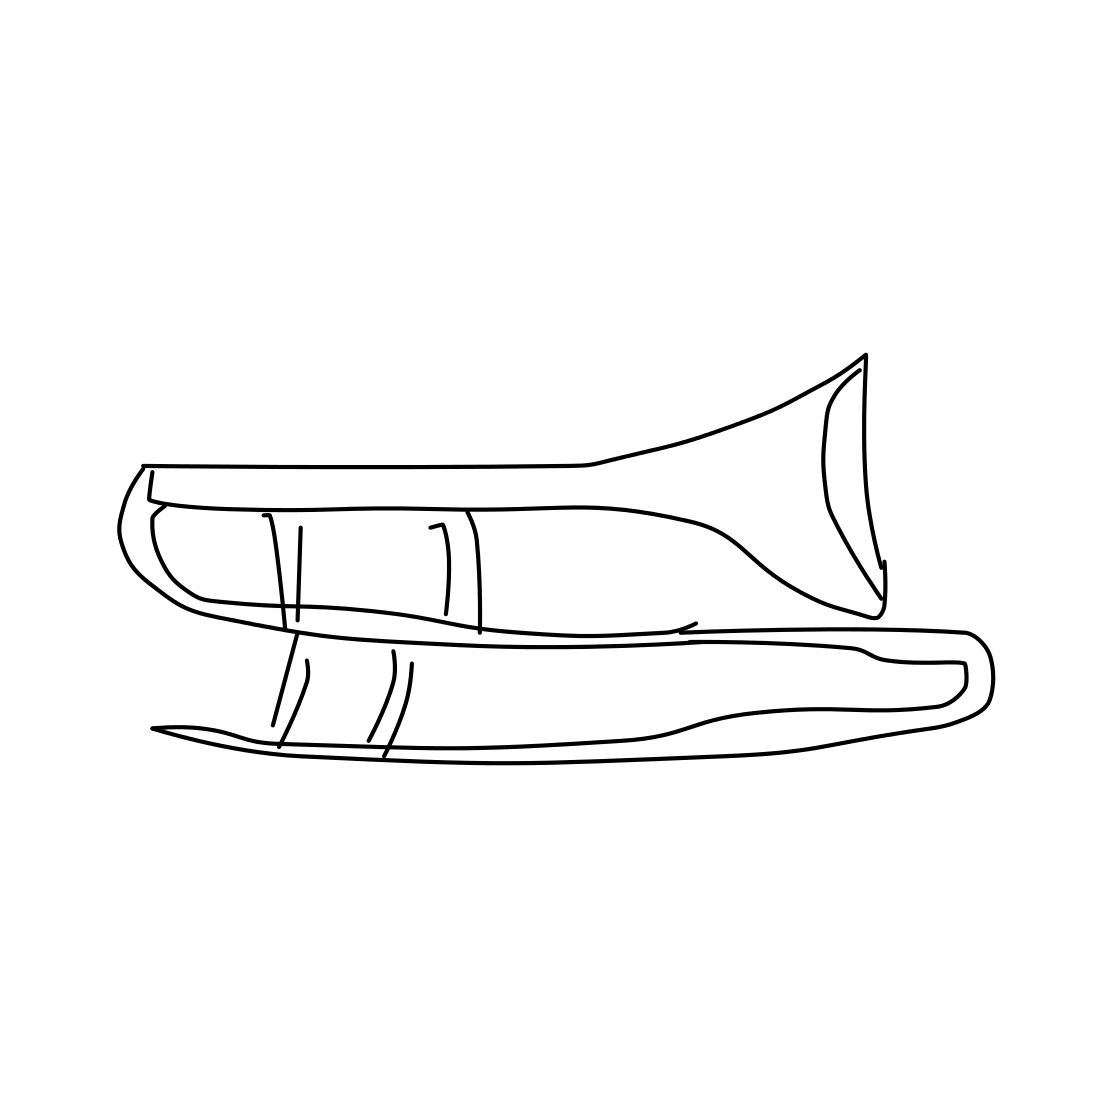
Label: trombone